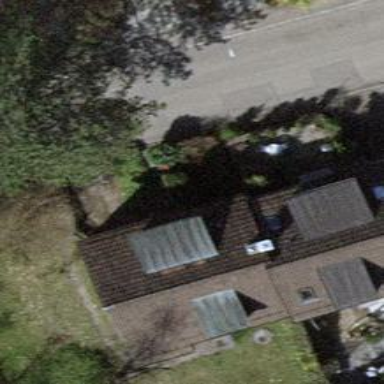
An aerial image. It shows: Pitched roof building.